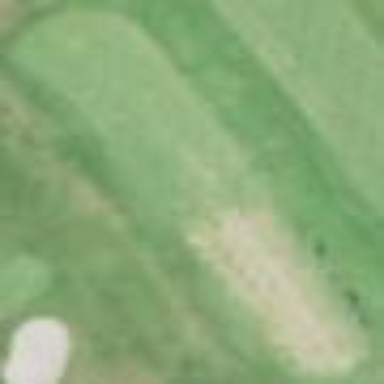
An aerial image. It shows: Grassy area designated as golf tee.